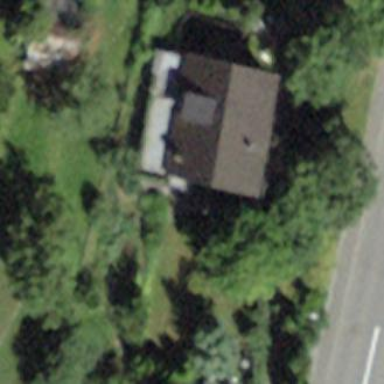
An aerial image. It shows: Detached building.